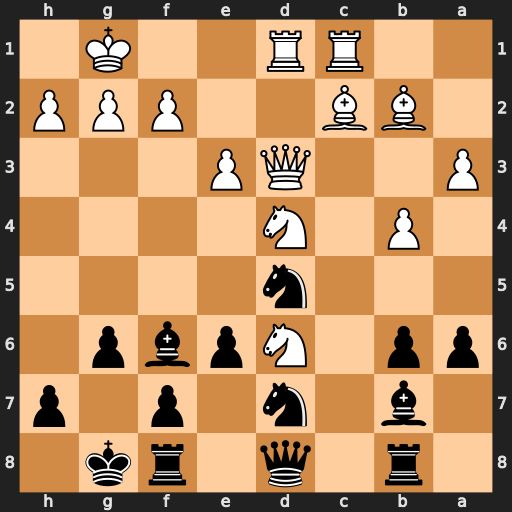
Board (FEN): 1r1q1rk1/1b1n1p1p/pp1Npbp1/3n4/1P1N4/P2QP3/1BB2PPP/2RR2K1
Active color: b
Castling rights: -
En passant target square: -
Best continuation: Ne5 Nxb7 Nxd3